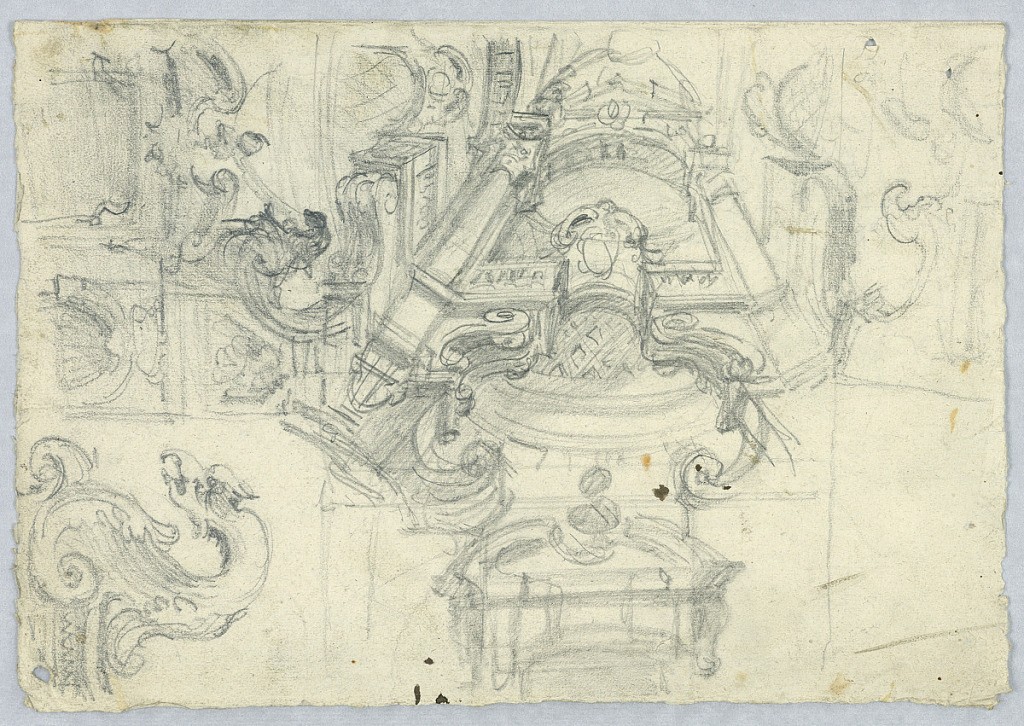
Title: Architectural Sketches
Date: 1700–1800
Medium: Graphite on paper
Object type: Drawing
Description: A variety of sketches of pediments and other architectural fragments. At left, the head of a griffin.